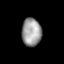
Tissue: lung
Cell type: T cells
Senescence score: 0.1798
Nuclear area (px): 539
Mean DAPI intensity: 155.562